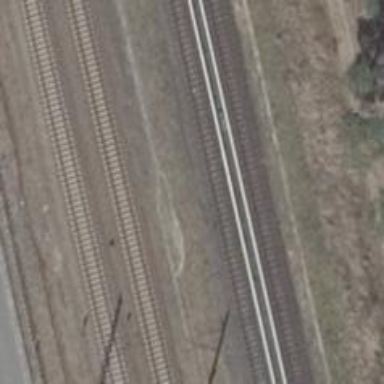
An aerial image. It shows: Railway signal.